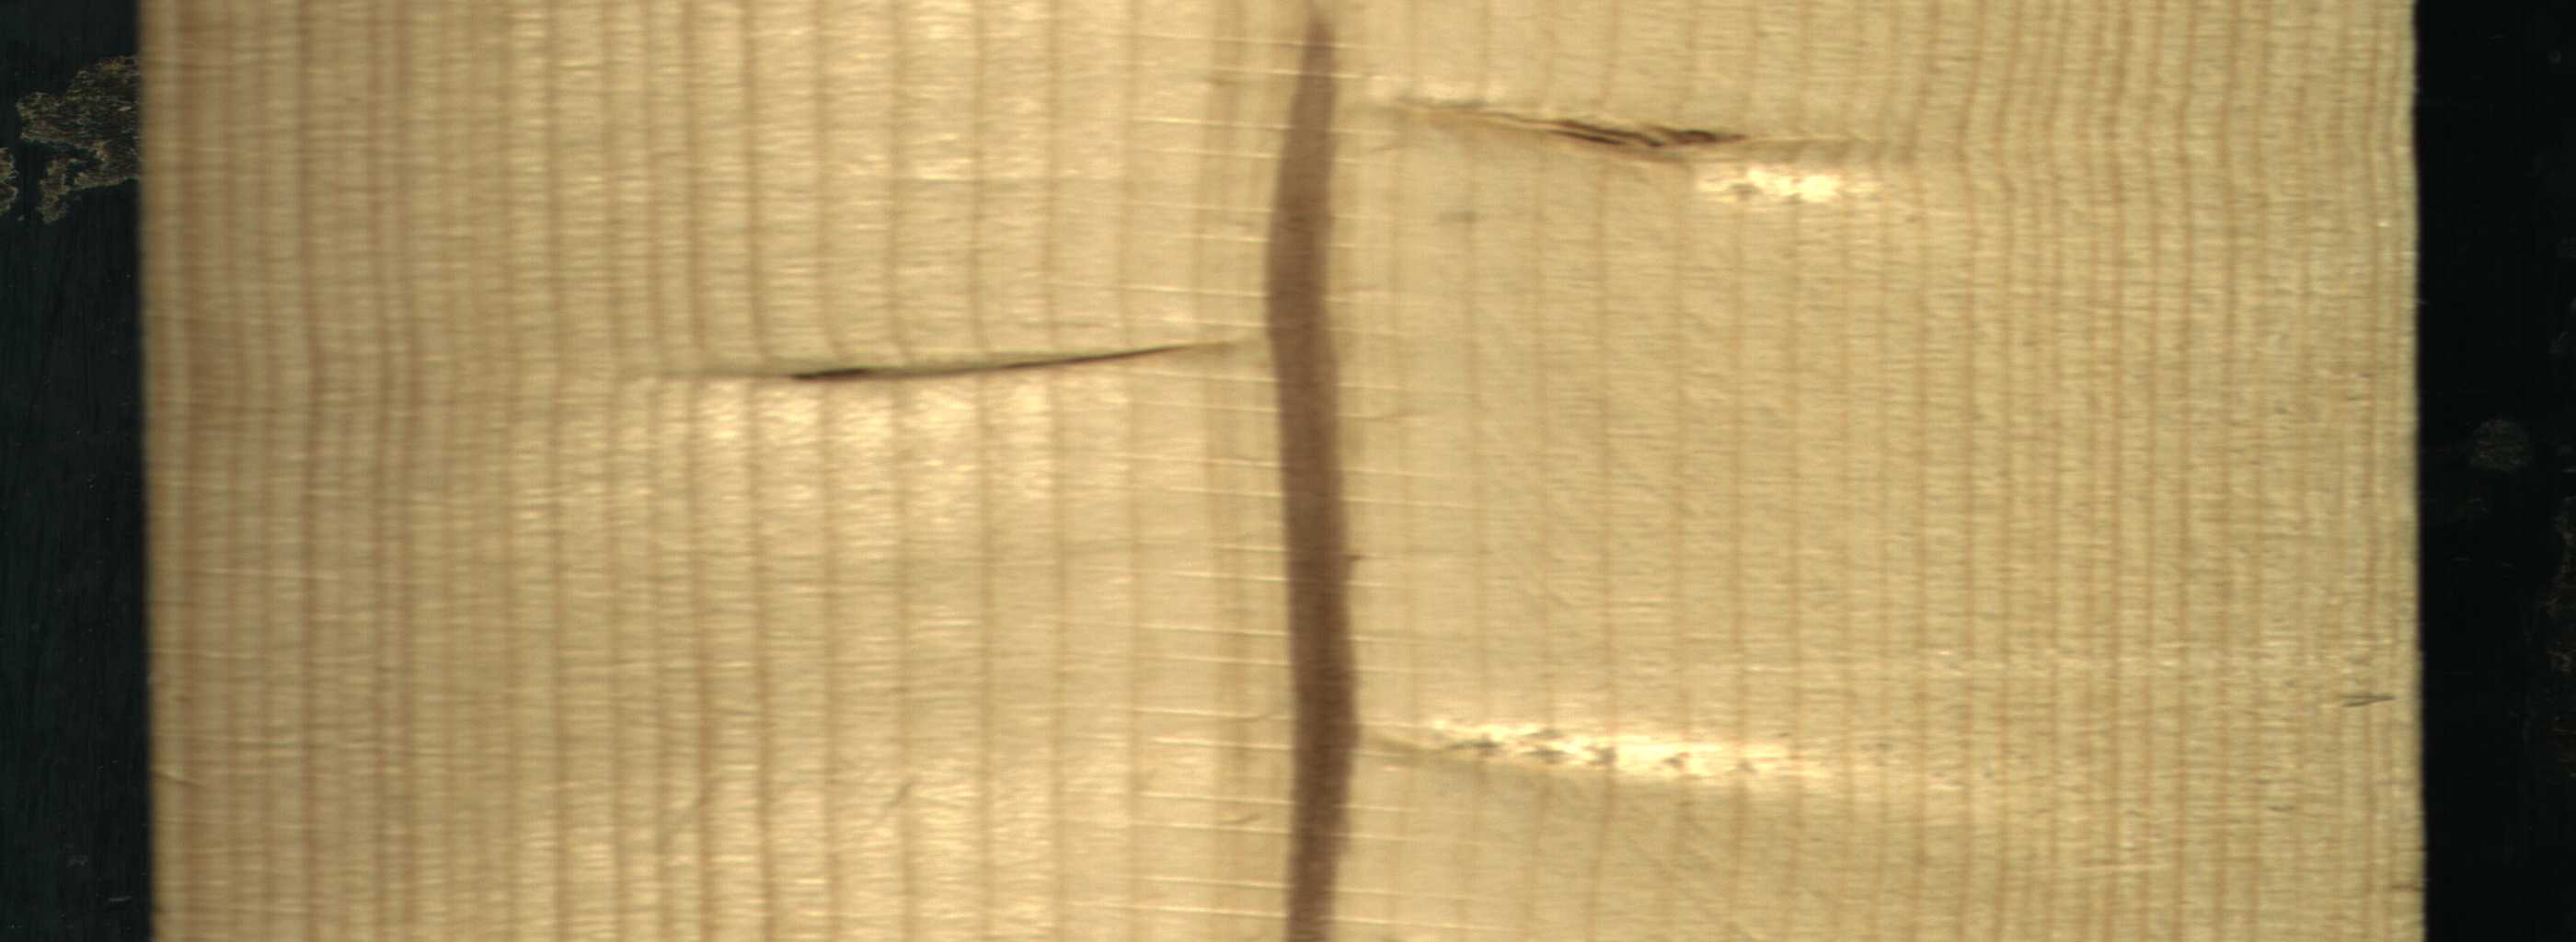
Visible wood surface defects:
Marrow
Live_Knot
Live_Knot